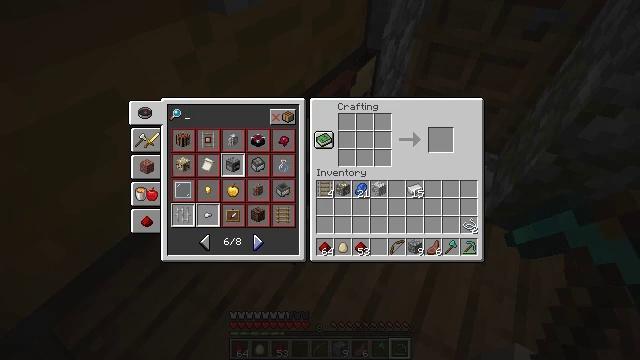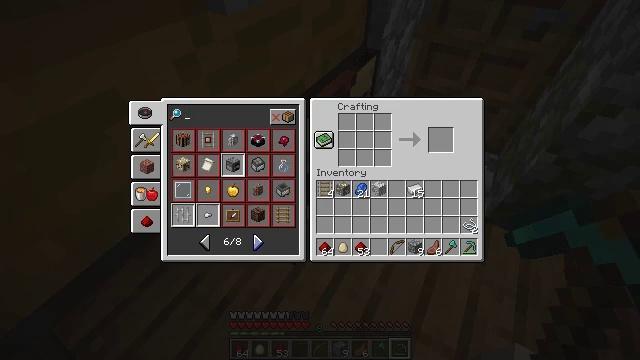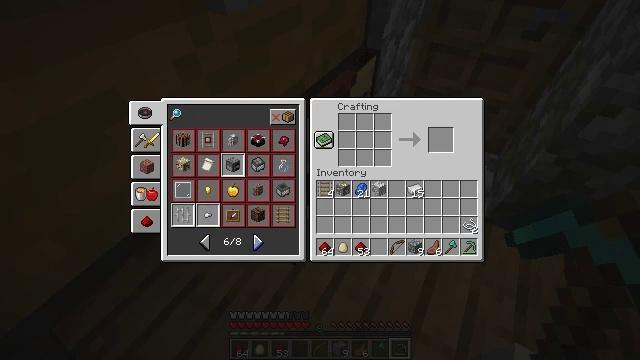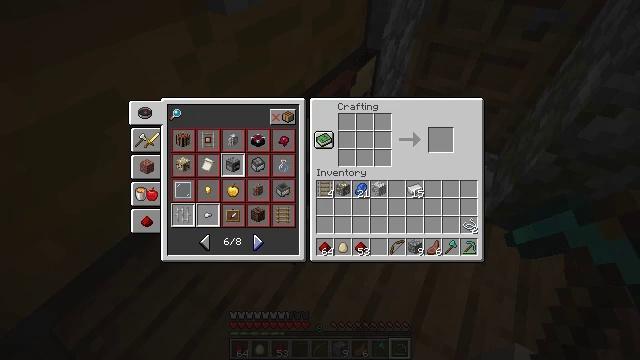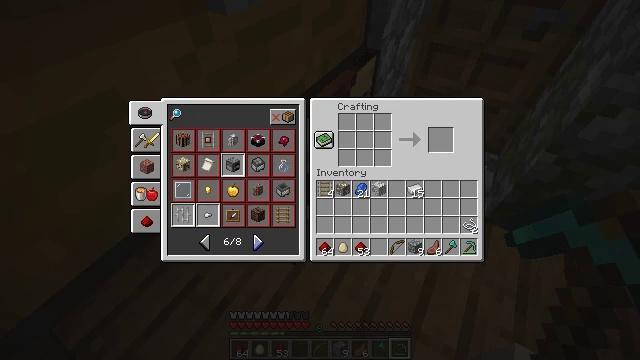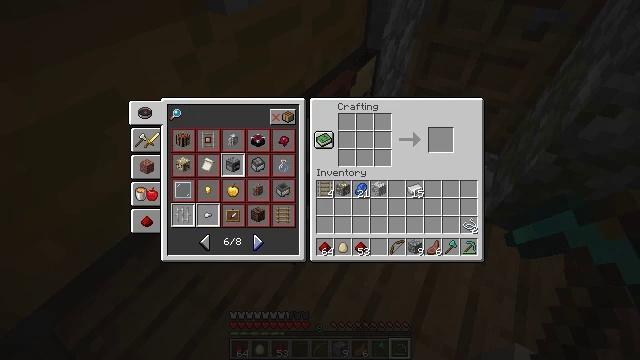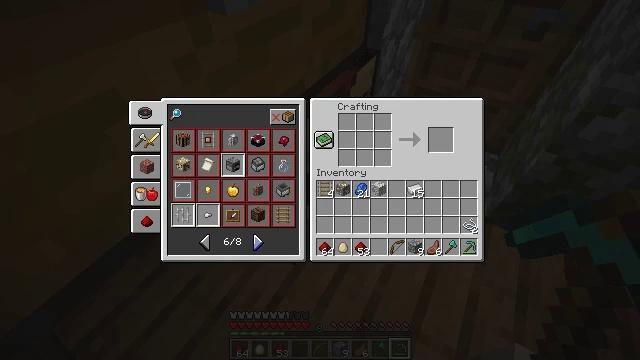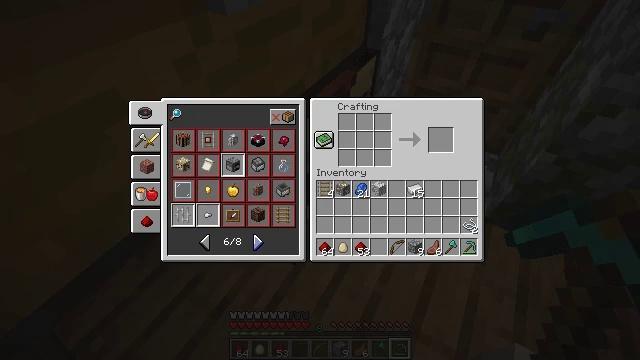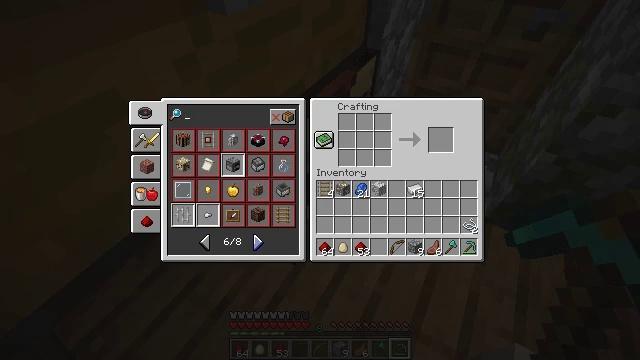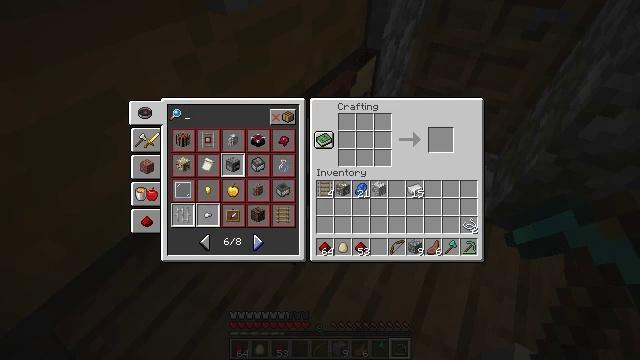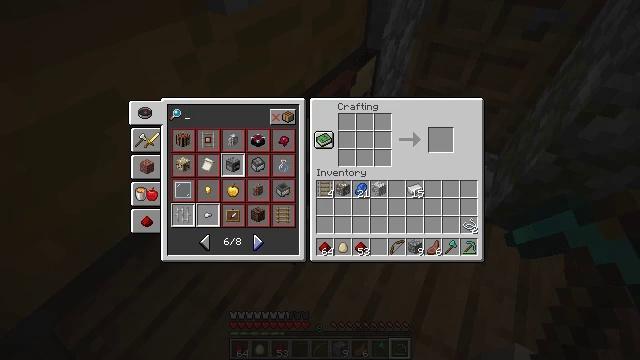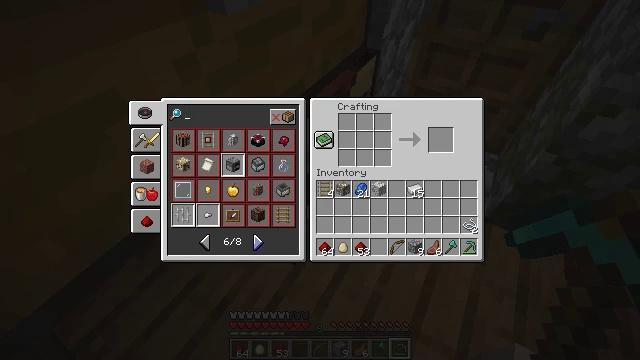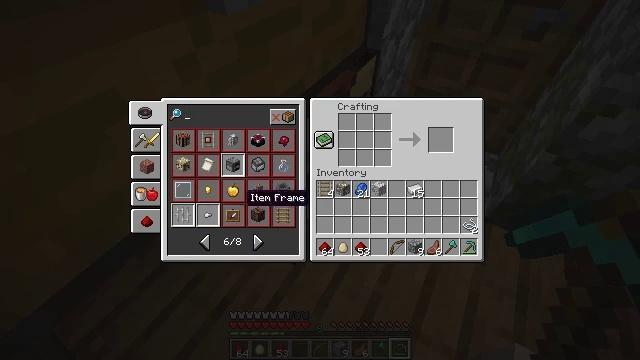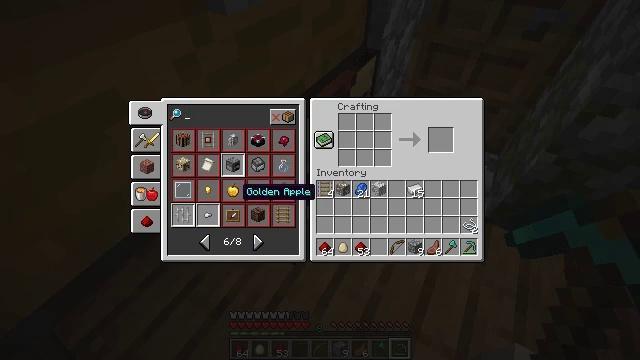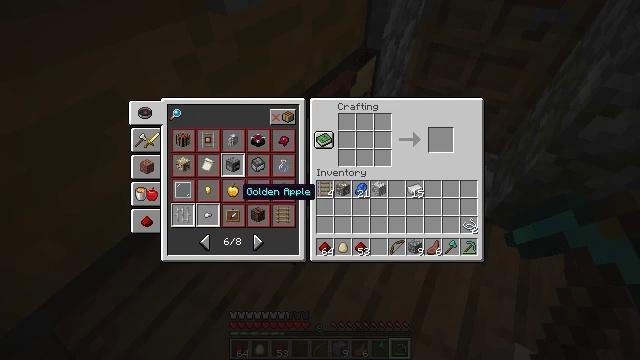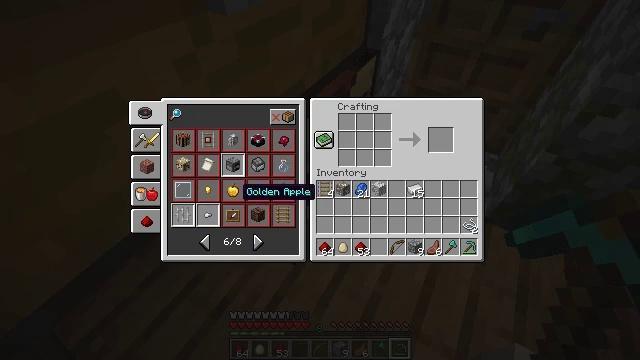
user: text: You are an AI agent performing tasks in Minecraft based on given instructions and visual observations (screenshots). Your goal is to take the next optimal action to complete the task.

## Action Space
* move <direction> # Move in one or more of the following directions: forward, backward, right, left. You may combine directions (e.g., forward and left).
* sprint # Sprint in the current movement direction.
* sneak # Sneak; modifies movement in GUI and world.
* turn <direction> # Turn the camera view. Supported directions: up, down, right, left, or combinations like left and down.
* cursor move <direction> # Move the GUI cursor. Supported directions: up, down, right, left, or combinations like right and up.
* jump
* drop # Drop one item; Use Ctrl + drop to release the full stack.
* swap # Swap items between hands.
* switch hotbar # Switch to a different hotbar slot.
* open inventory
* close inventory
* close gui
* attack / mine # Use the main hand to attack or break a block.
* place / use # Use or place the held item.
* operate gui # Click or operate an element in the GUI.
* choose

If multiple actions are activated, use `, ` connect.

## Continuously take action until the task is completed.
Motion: motion action
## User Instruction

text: Open a crafting table and craft a dispenser.
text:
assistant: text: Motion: no_op
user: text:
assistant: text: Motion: no_op
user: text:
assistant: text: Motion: no_op
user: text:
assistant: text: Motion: no_op
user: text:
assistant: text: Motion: no_op
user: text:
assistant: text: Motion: no_op
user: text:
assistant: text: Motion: no_op
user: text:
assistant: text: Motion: no_op
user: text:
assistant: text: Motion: no_op
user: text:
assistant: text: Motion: no_op
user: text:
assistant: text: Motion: no_op
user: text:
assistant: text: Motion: cursor move left and up
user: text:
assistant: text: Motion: no_op
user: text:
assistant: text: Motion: no_op
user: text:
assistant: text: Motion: no_op
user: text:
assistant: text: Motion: cursor move down
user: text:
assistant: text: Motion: cursor move right and down
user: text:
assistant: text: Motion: no_op
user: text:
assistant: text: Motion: no_op
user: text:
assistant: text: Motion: no_op
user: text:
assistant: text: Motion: no_op
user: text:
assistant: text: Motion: no_op
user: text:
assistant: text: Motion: cursor move right
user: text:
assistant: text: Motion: no_op
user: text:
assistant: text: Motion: no_op
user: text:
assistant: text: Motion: operate gui
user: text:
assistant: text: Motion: operate gui
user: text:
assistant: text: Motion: operate gui
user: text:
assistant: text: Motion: no_op
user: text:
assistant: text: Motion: no_op